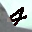
Label: 4